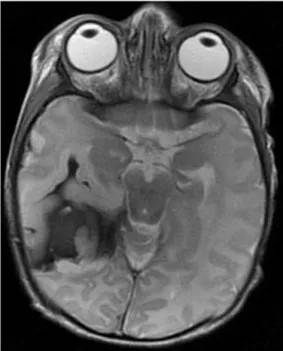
CUS and MRI brain findings of case 3. MRI T2-weighted sequence, axial view.
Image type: radiology (mri)